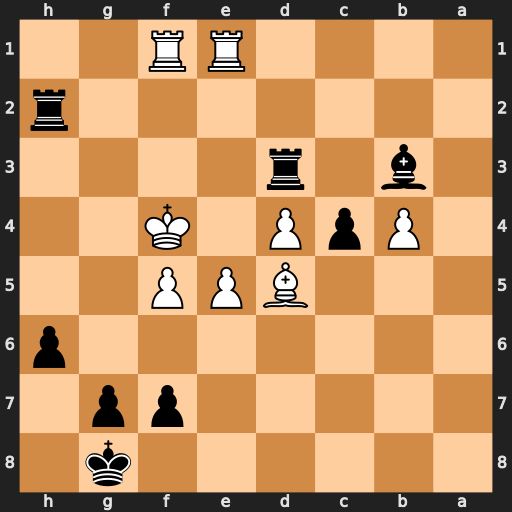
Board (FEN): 6k1/5pp1/7p/3BPP2/1PpP1K2/1b1r4/7r/4RR2
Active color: b
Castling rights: -
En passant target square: -
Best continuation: Rh4#